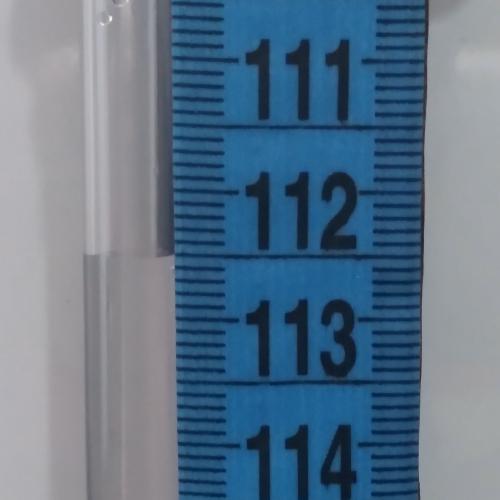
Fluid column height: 112.5 cm